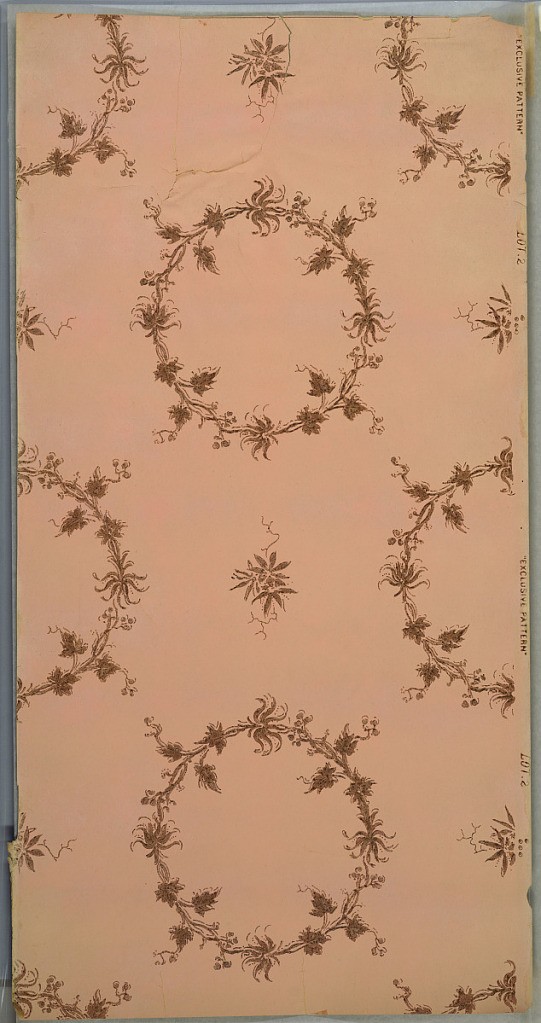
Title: Ceiling paper
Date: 1905–1915
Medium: Machine-printed paper, liquid mica
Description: Floral wreaths (with berries?) and small bouquets. Ground is pink. Printed in brown mica. Reattached corner.